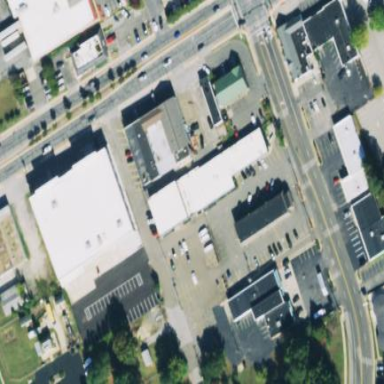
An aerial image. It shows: Retail building.